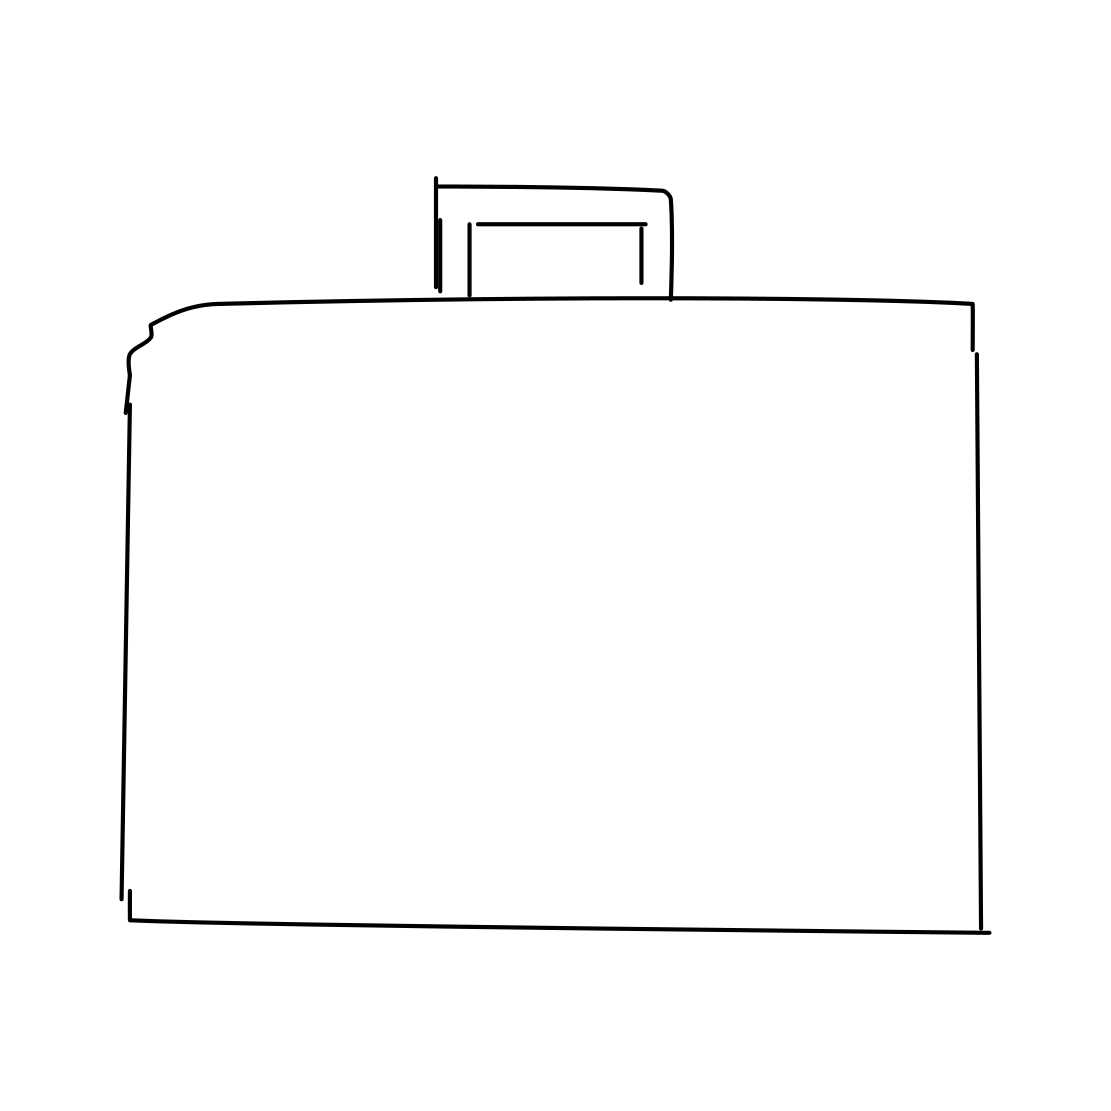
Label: suitcase